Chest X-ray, PA view. Patient: 24 years old, sex M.
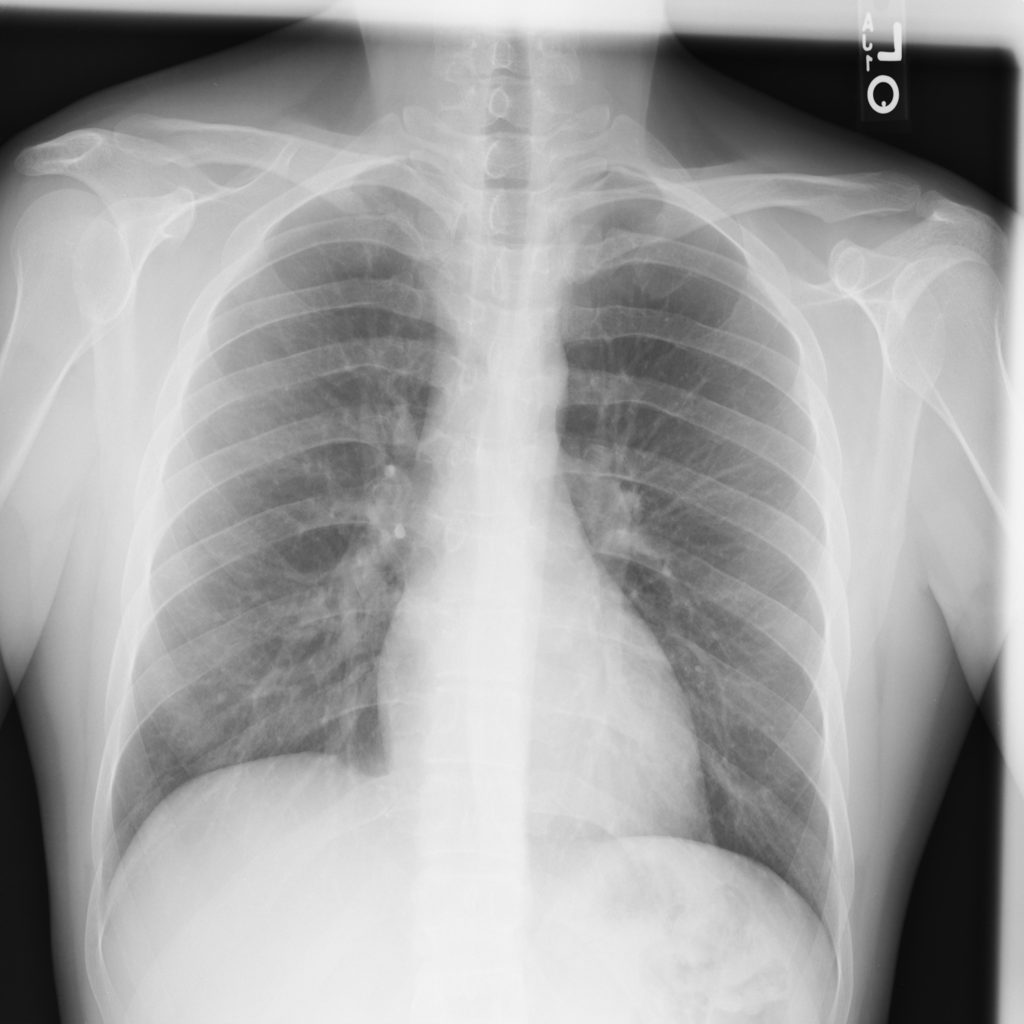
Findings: No Finding